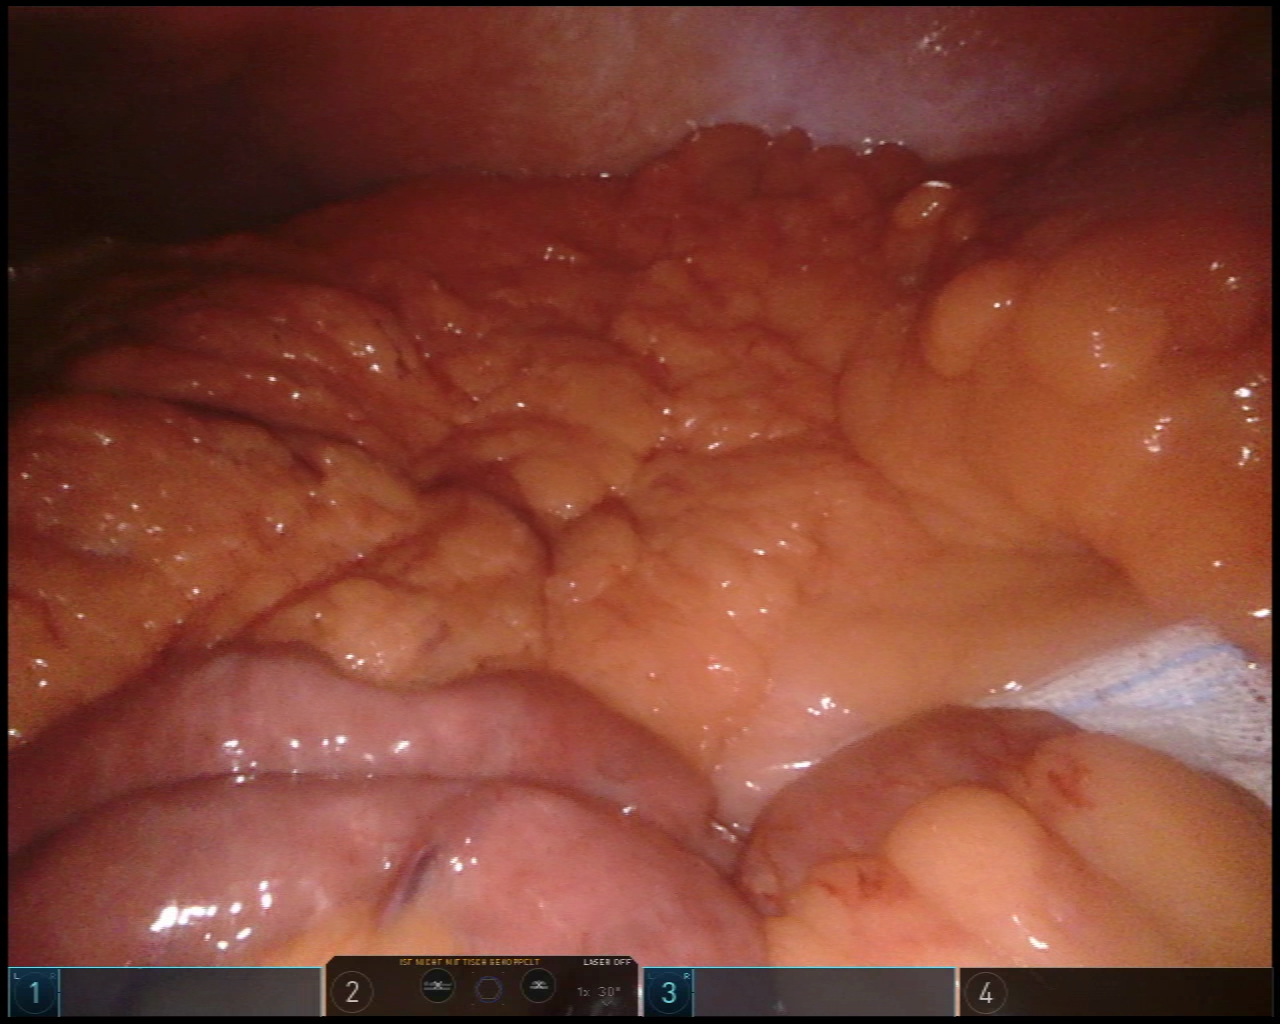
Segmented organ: small_intestine
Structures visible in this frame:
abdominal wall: yes
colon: yes
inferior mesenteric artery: no
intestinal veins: no
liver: no
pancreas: no
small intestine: yes
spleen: no
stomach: no
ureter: no
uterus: no
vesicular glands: no